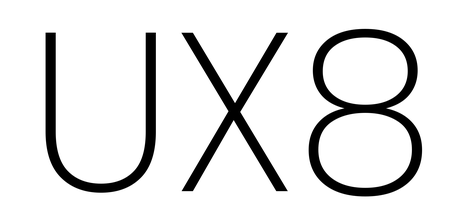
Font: Poppins-ExtraLight